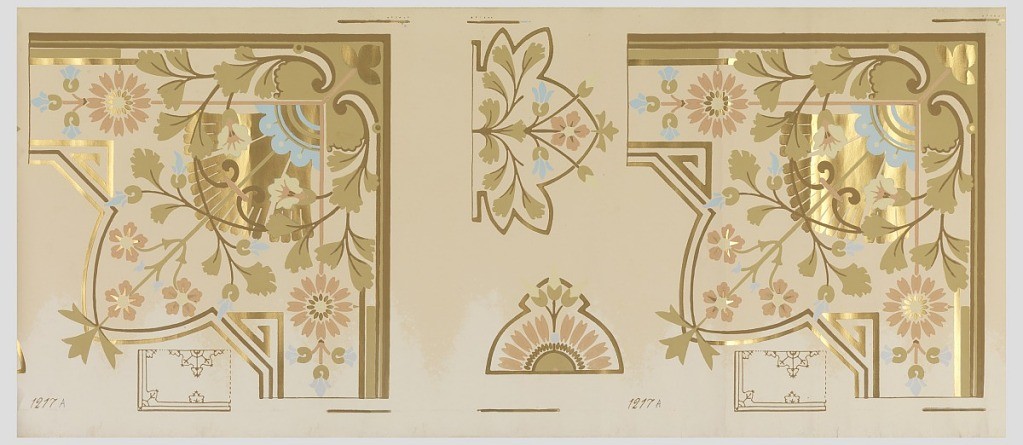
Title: Ceiling border
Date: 1875–1906
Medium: Block-printed paper
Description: Wallpaper roll.  Ceiling border corner with stylized floral and foliate motifs. Printed in copper, blue and olive green on taupe ground.